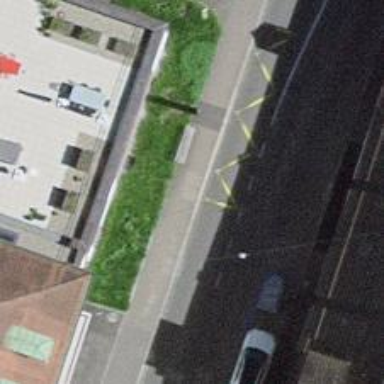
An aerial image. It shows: Platform for public transport. The platform is located by the road.